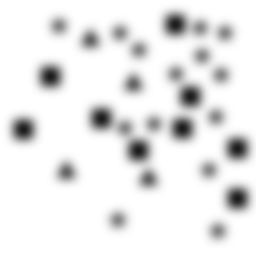
Squares: 9
Triangles: 4
Stars: 14
Total shapes: 27